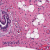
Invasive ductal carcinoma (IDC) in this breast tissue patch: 0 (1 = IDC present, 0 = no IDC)